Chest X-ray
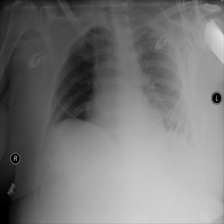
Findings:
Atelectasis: negative
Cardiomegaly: negative
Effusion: negative
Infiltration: negative
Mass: negative
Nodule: negative
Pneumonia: negative
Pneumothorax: negative
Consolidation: negative
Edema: negative
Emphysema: negative
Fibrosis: negative
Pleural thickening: negative
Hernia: negative